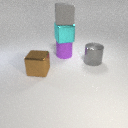
large gray metal cylinder to the right of large purple rubber cylinder